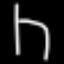
Label: chair